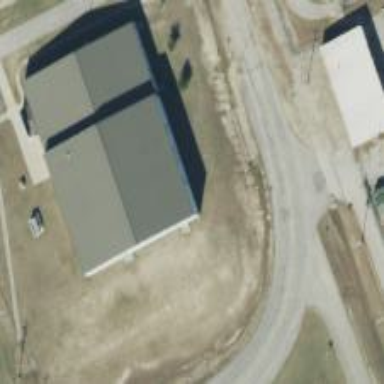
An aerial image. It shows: Building that houses fitness center.